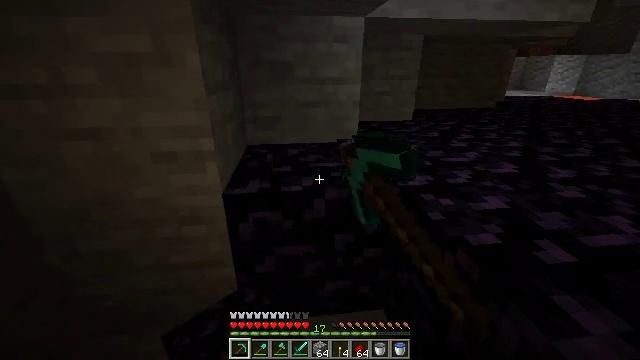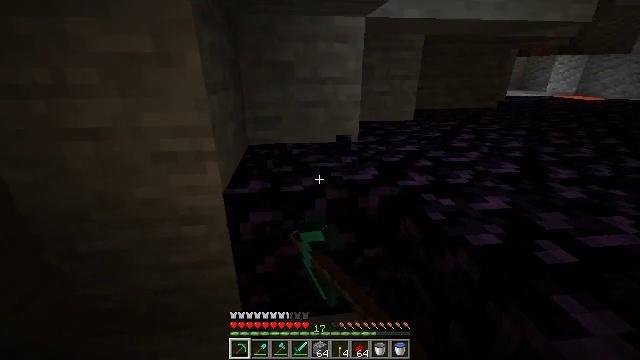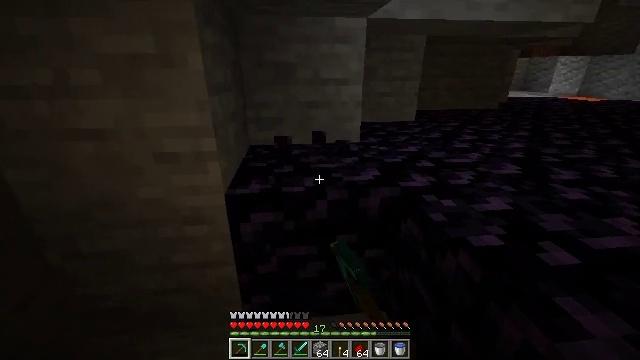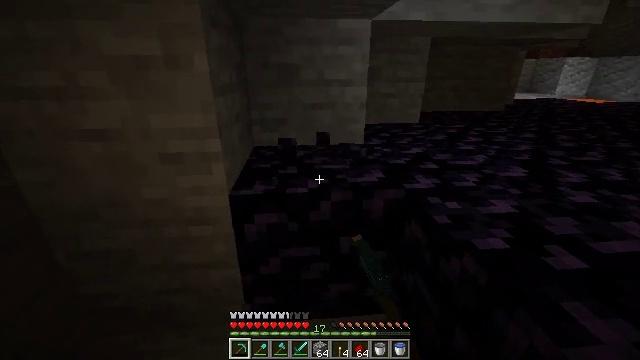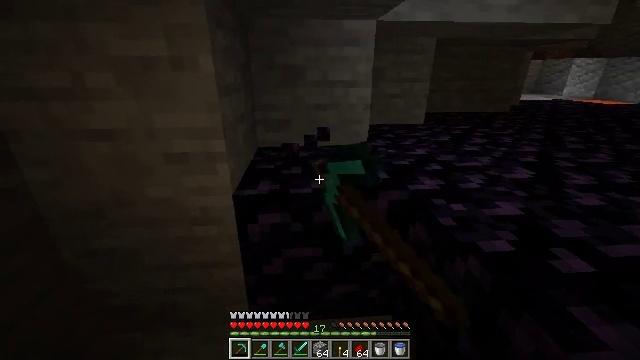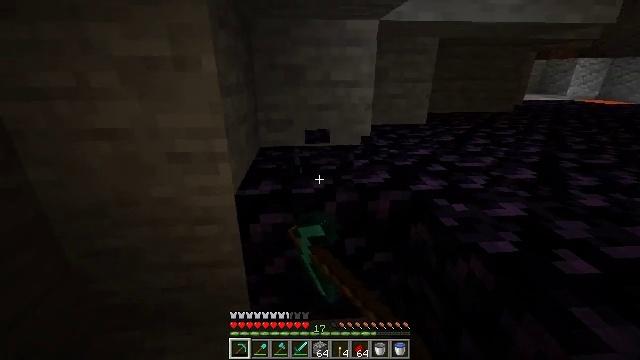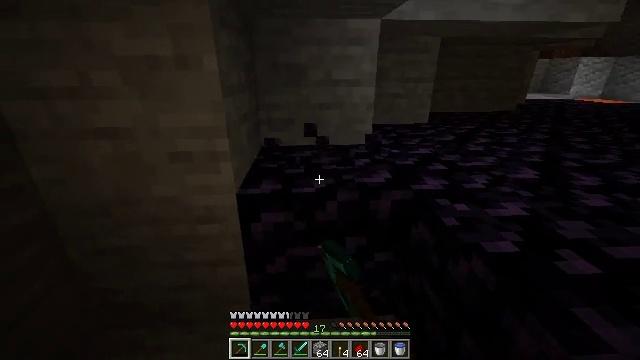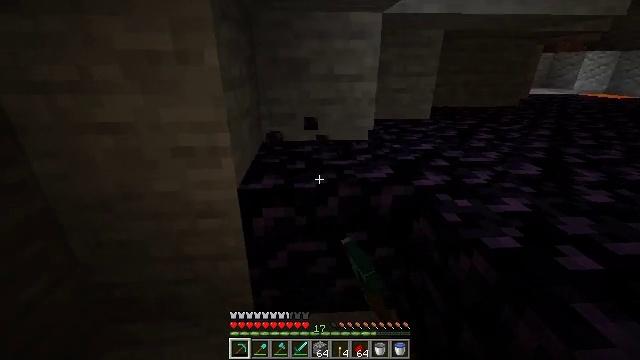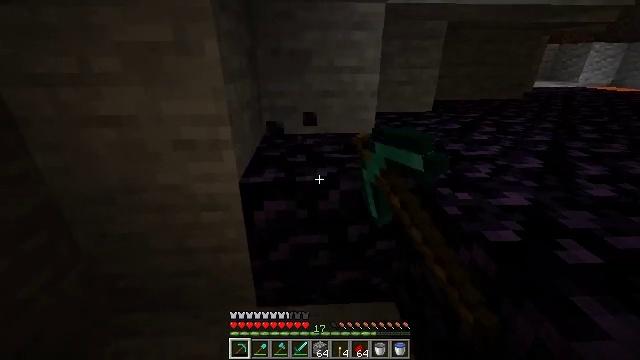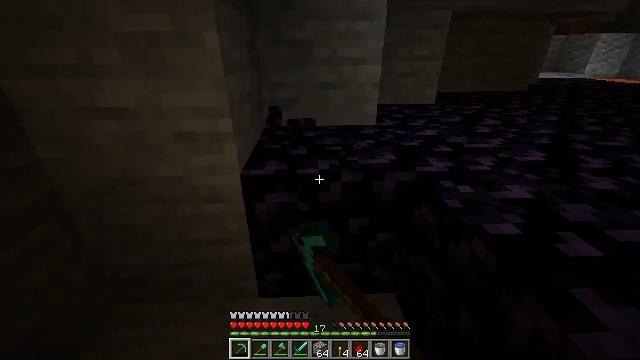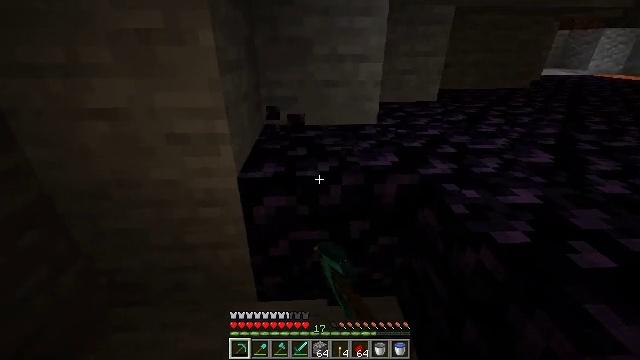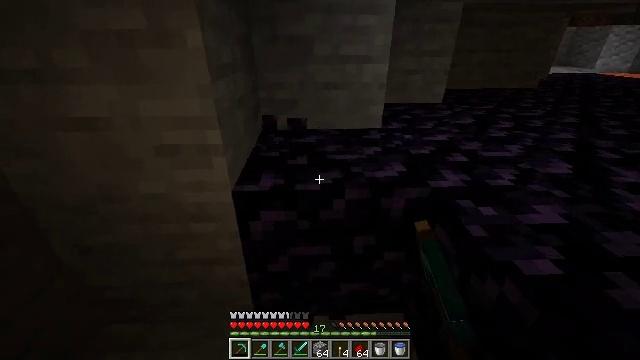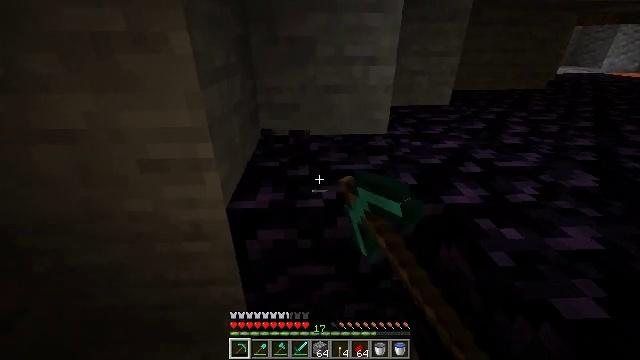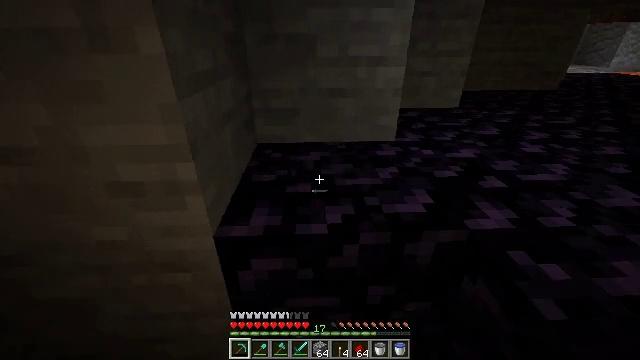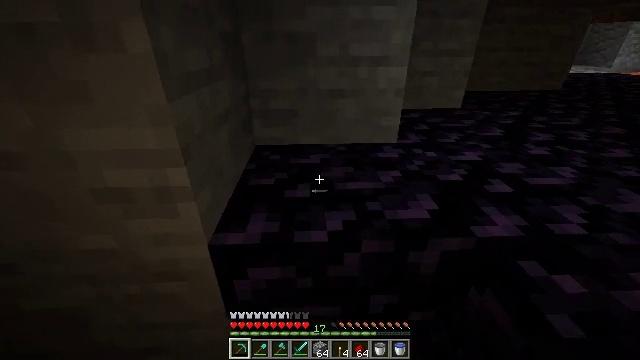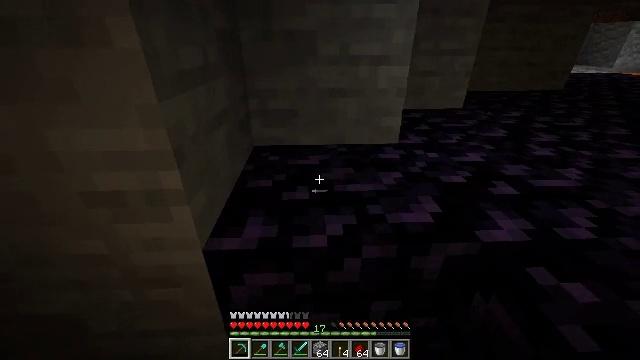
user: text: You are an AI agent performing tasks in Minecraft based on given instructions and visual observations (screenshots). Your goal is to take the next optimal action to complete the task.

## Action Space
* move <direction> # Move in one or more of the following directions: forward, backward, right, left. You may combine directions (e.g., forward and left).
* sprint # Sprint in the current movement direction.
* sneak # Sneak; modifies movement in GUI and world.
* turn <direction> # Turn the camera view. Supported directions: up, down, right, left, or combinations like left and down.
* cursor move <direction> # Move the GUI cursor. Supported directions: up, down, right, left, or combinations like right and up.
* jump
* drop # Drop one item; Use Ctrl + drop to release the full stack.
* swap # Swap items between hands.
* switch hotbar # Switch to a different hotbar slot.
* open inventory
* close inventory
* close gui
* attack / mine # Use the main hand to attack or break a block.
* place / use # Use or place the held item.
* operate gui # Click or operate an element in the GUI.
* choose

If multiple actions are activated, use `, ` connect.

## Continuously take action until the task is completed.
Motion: motion action
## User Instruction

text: Mine the tough obsidian.
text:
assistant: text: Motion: attack / mine
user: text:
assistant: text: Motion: attack / mine
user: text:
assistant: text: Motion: attack / mine
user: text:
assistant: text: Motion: attack / mine
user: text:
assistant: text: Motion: attack / mine
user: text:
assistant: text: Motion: attack / mine
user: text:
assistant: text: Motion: turn down, attack / mine
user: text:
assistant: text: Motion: turn down, attack / mine
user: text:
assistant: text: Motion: turn down, attack / mine
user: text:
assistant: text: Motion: move forward, attack / mine
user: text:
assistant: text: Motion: move forward, attack / mine
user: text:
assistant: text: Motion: move forward
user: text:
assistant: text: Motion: no_op
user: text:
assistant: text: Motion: no_op
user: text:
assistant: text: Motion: no_op
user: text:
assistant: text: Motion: no_op
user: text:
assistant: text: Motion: no_op
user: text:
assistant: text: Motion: no_op
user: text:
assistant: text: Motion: no_op
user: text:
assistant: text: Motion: no_op
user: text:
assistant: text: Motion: no_op
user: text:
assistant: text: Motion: no_op
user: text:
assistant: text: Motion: no_op
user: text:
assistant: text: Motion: no_op
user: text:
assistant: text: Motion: no_op
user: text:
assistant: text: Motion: no_op
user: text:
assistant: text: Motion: no_op
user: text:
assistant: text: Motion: no_op
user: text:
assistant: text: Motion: no_op
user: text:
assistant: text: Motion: no_op